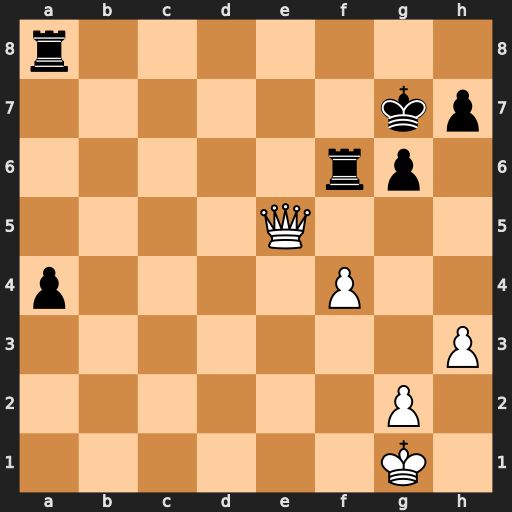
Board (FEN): r7/6kp/5rp1/4Q3/p4P2/7P/6P1/6K1
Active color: w
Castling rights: -
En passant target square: -
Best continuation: g4 Ra6 g5